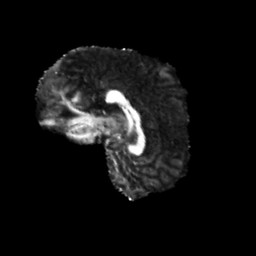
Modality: FA
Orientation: sagittal
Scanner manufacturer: siemens
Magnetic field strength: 3 T
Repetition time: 4 s
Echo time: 0.0594 s